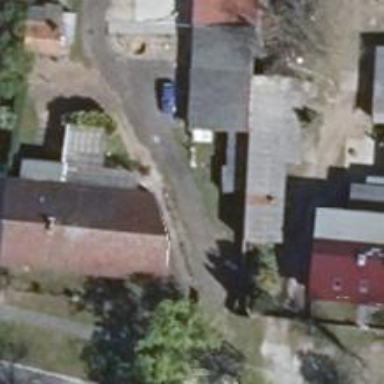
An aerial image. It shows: Flat-roofed house.